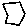
Label: hexagon